Field crop: tomato
Growth stage: 2
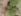
Species: solanum